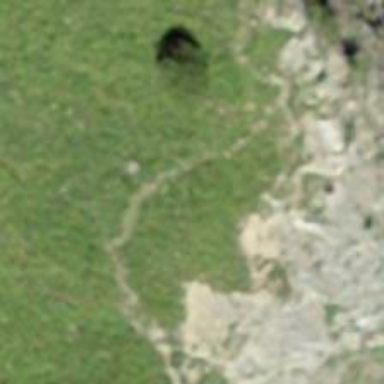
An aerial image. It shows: Path.